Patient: sex M, age 26
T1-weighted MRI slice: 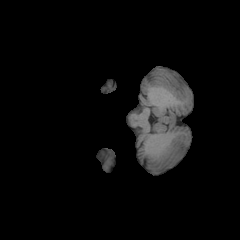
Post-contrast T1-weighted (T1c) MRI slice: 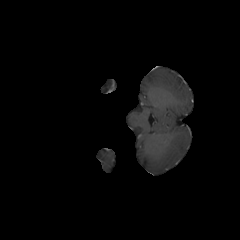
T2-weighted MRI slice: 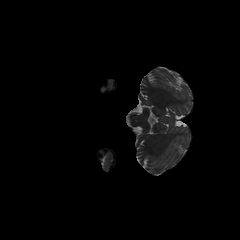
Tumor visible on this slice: no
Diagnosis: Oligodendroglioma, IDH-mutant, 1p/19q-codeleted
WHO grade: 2